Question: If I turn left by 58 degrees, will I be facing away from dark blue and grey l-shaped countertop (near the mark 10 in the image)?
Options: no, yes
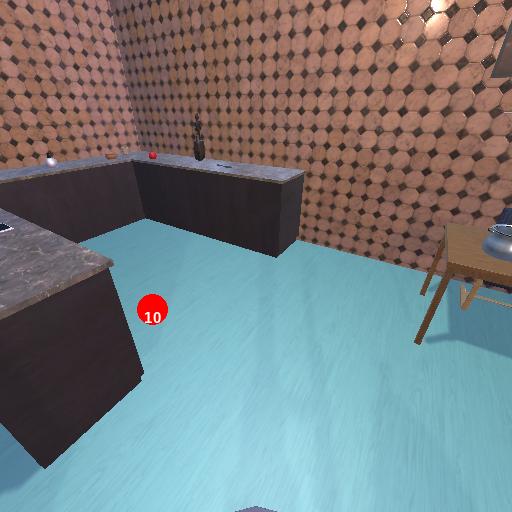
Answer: no